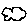
Label: cloud